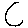
Label: moon